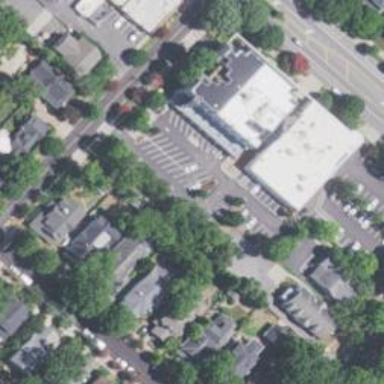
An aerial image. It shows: Office building.